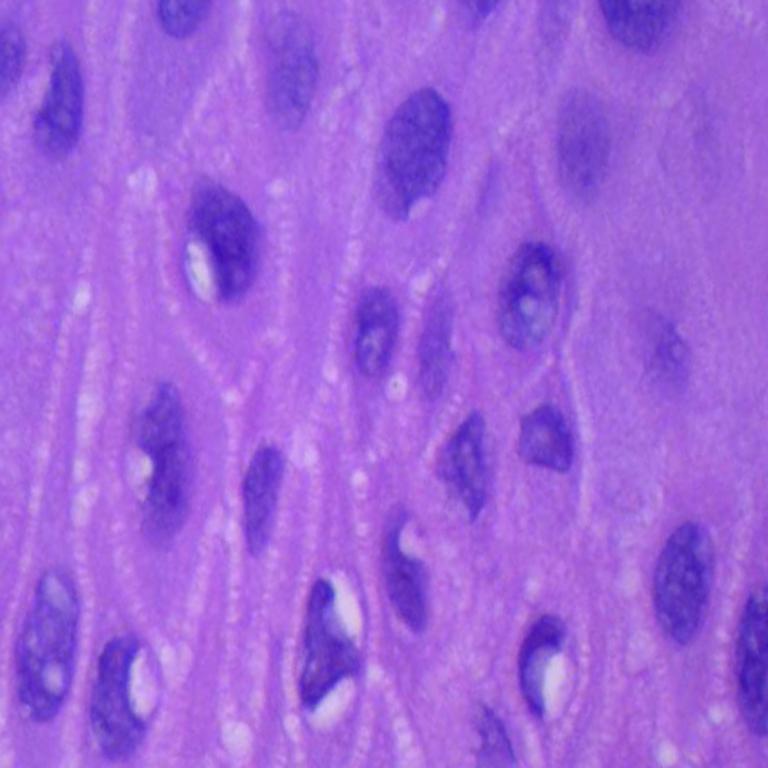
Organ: lung
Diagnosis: squamous carcinomas